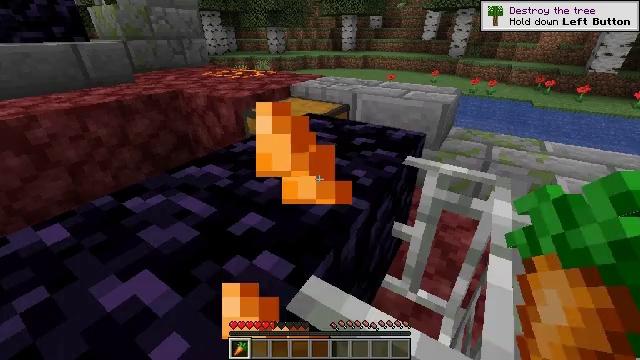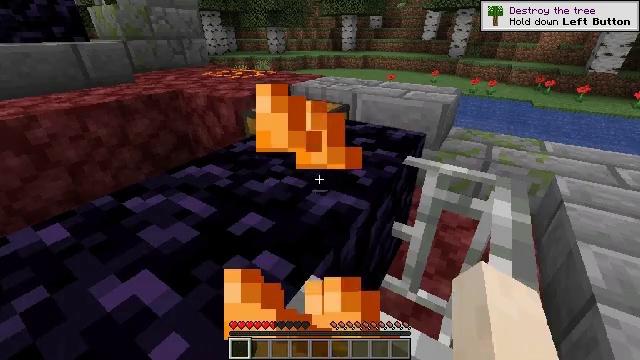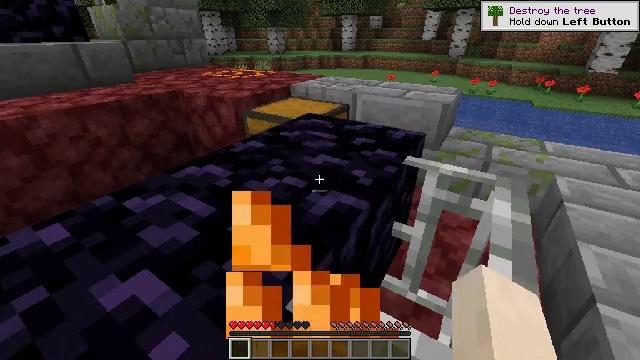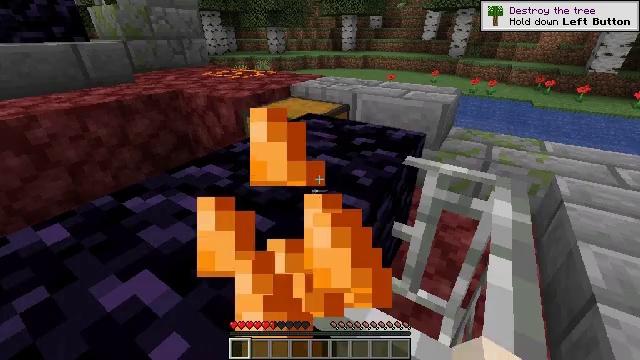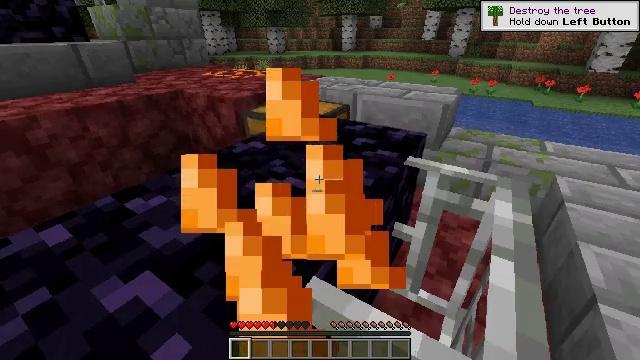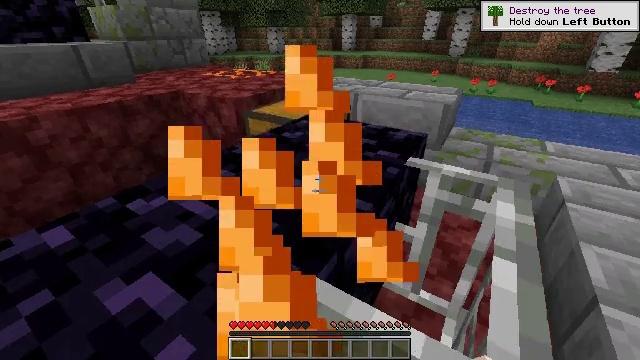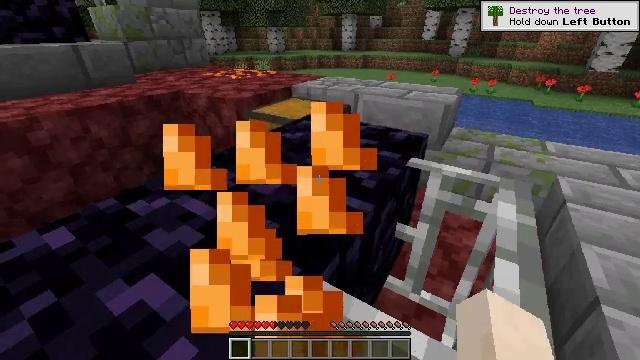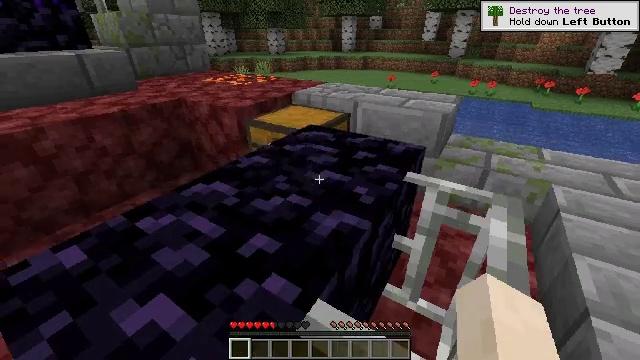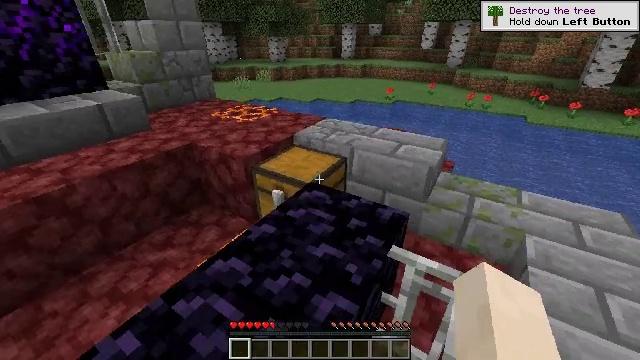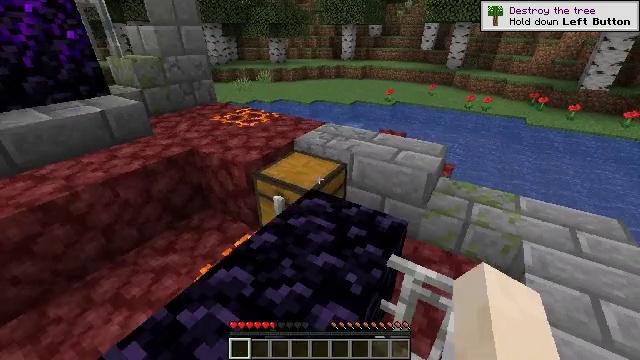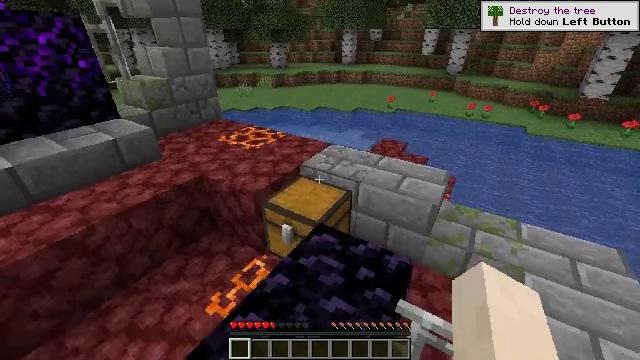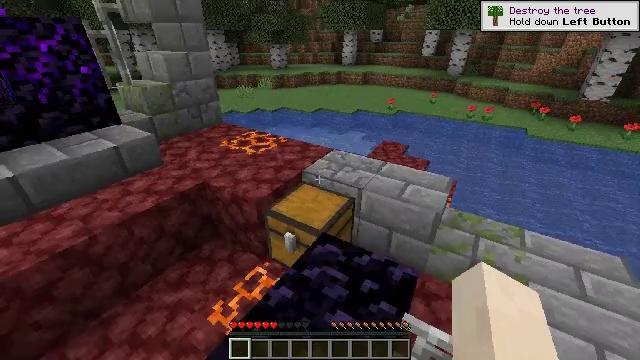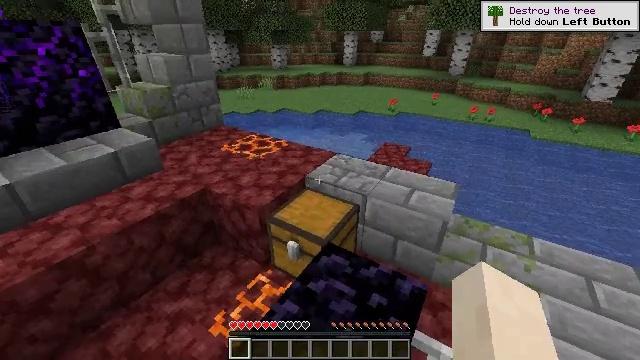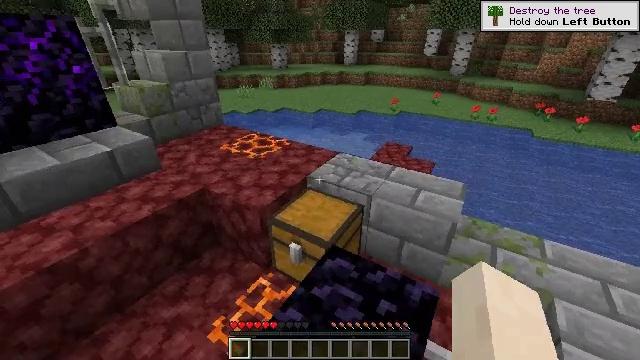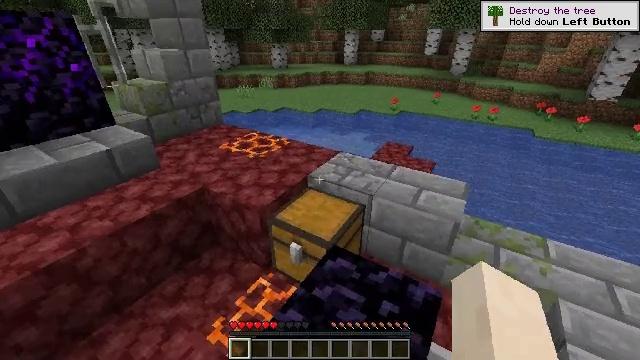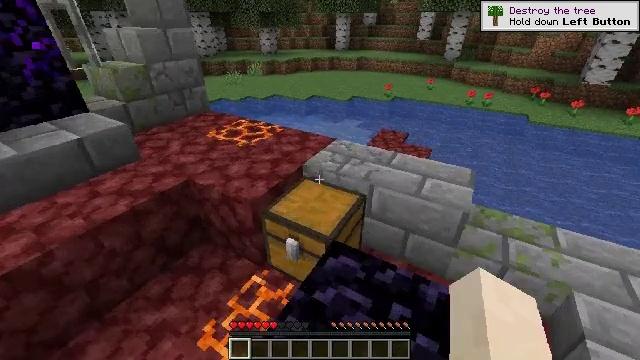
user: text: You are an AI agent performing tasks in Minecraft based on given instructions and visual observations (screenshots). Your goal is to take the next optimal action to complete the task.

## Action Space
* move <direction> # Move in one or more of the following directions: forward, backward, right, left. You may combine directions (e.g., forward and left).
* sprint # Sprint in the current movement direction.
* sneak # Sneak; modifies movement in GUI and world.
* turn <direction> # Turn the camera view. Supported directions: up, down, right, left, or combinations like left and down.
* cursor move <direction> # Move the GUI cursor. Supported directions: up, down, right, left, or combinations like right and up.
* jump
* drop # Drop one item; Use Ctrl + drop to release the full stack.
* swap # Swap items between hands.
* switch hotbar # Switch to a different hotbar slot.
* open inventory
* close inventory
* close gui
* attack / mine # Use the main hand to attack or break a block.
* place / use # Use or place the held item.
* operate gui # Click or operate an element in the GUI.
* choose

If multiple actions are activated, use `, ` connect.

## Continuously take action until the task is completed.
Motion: motion action
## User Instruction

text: Hunt a chicken.
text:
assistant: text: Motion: use / place
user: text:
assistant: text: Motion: use / place
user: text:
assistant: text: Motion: move forward, use / place
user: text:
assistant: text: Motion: move forward, use / place
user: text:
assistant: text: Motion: move forward
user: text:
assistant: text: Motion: move forward
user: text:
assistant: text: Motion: move forward, jump
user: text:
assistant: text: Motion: move forward, jump
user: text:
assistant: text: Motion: move forward, jump
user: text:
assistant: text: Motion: move forward, jump
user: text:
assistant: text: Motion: move forward, jump
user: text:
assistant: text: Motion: move forward, jump
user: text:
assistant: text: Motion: move forward, jump
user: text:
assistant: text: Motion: move forward, jump
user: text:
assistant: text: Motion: move forward, turn right and down, jump
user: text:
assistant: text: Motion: move forward, turn right and down, jump
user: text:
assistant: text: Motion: move forward, turn right and down, jump
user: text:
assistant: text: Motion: move forward, turn right and down, jump
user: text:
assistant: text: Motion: move forward, turn right and down
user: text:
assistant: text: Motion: turn down
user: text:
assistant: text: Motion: turn down
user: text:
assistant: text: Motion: turn down
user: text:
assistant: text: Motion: turn left and down
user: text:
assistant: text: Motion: turn left and down, use / place
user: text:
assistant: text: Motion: turn left and down, use / place
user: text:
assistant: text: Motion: turn down, use / place
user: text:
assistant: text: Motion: use / place
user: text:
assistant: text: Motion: no_op
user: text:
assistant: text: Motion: no_op
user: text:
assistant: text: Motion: no_op